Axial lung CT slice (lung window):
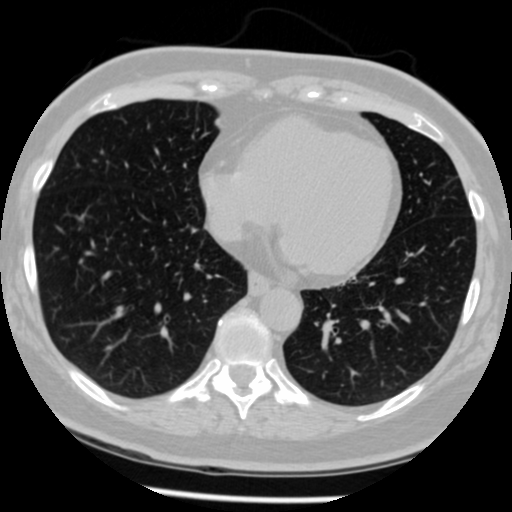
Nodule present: no